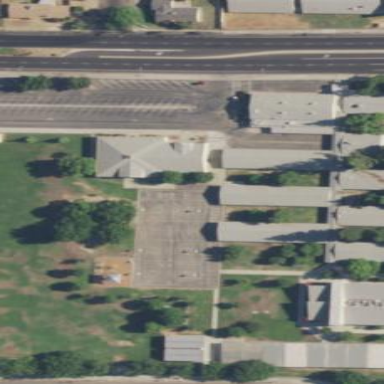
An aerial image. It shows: School.